Question: I've just started with Java and so I'm doing plenty of mistakes, I've solved and understood many of them, but now I'm having problems with input. I saw that there are two kinds of input: InputBufferedReader and Scanner, but I read that the first is better (I don't know why yet), so I' m using that.
The error that I get is:

'''
import java.io.InputStreamReader;
import java.io.BufferedReader;
public class Cerchio{
private float r;
private float area;
private float cfr;
final double pi = 3.14;
public static void main(String[] args){
System.out.println("Programma cerchio
");
Cerchio cerchio = new Cerchio();
cerchio.getR();
cerchio.c_cfr();
cerchio.c_area();
System.out.println("La circonferenza e: " + cerchio.cfr);
System.out.println("L area e: " + cerchio.area);
}
private float getR(){
InputStreamReader input = new InputStreamReader(System.in);
BufferedReader num = new BufferedReader(input);
try{
String sr = num.readLine();
r = Float.valueOf(sr).floatValue();
} catch(NumberFormatException nfe){
System.out.println("Incorrect!!!");
}
return r;
}
private float c_cfr(){
cfr =(float)(2 * pi * r); //casting
return cfr;
}
private float c_area(){
area = (float)(pi * (r*r));
return area;
}
}
'''
Probably there are other mistackes, but I don't know how to go over this one.
What's wrong? Thank you!
PS: I read <URL> but I didn't understand why and how that works
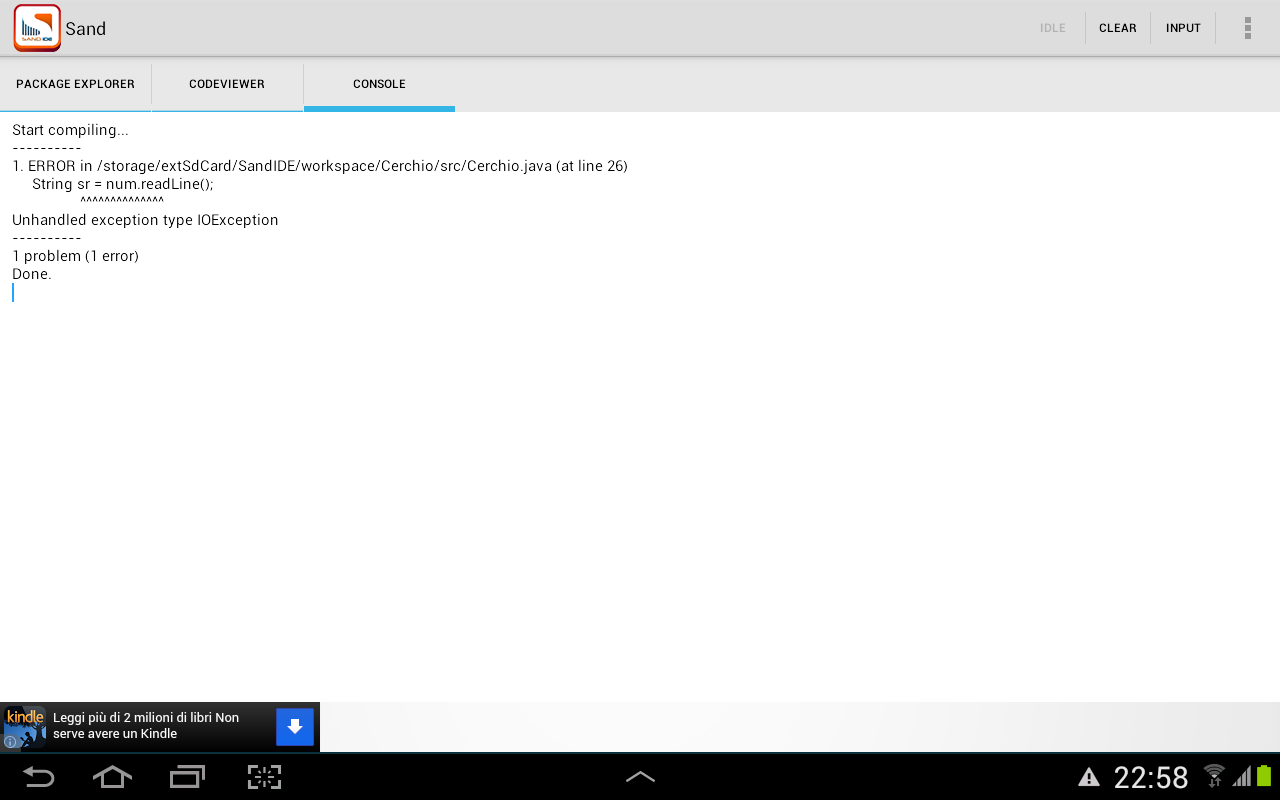
Answer: Alessio, In Java, you have 2 types of Exceptions :
- -
When a method can trigger a "checked" exception, you have to handle it.
To do so you have 2 ways:
- - <URL>
In your case, IOException is a "checked" exception and thus you should add a "throws IOException" to your 'getR' method or handle it with a try catch.